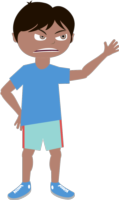
mad boy arm up